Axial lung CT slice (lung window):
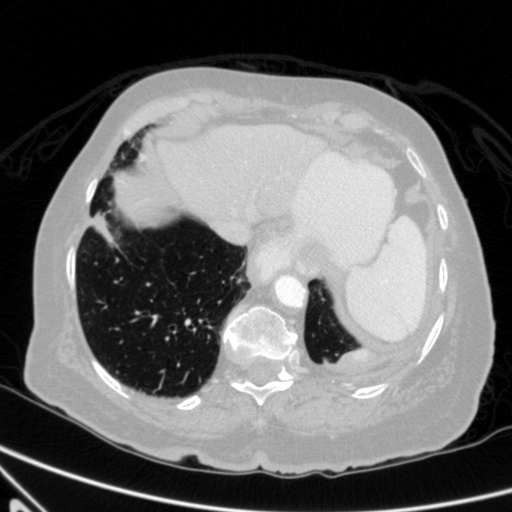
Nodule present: no